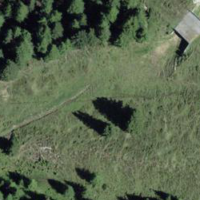
EUNIS habitat code: 26
Species observed at this site:
Spinus spinus